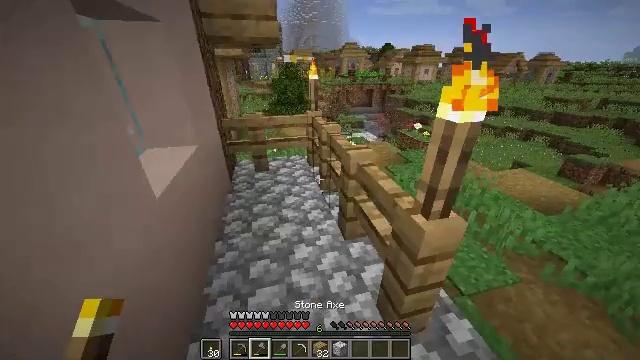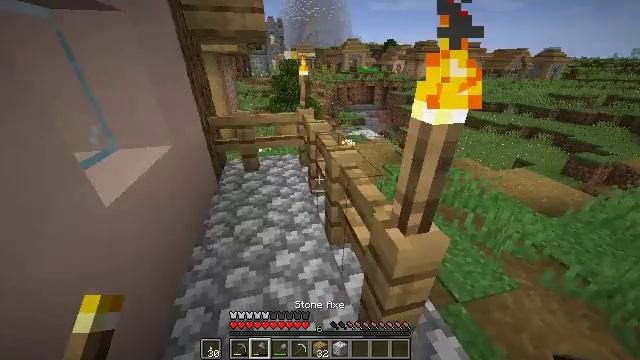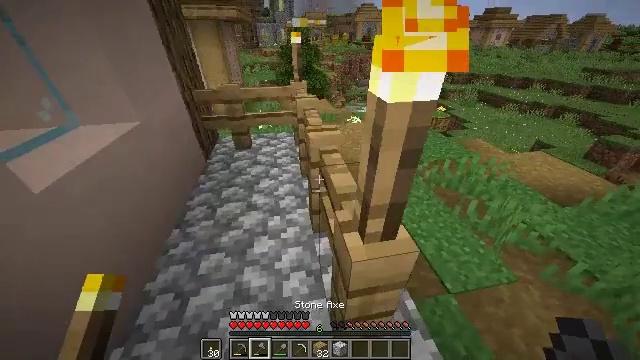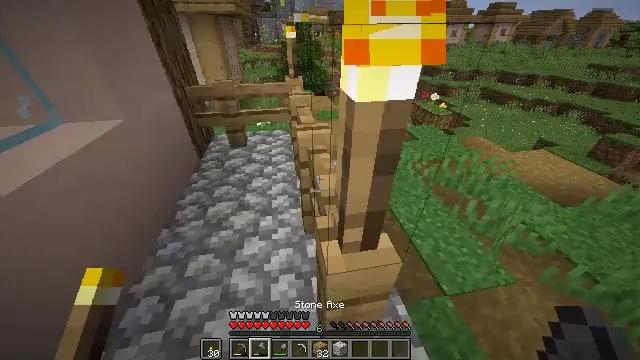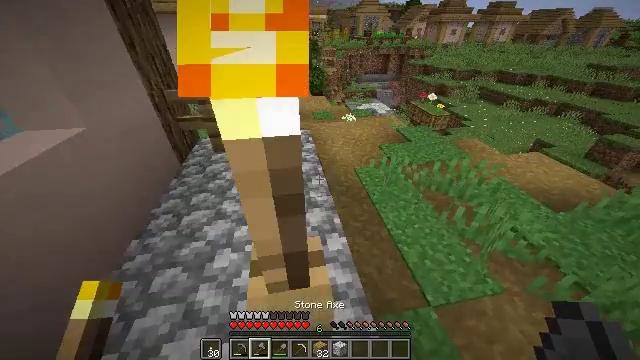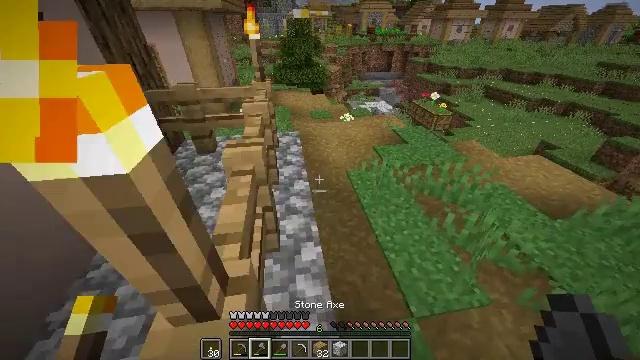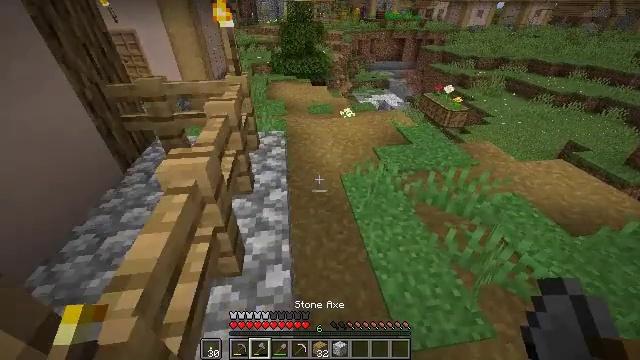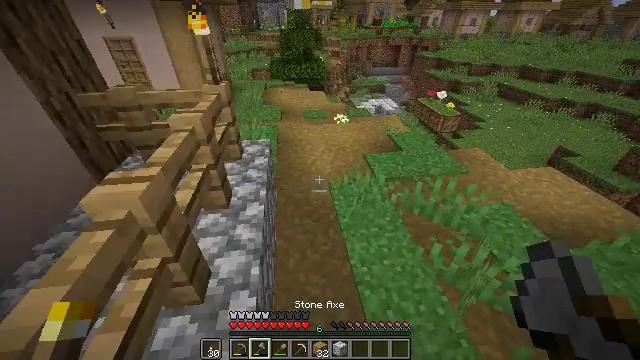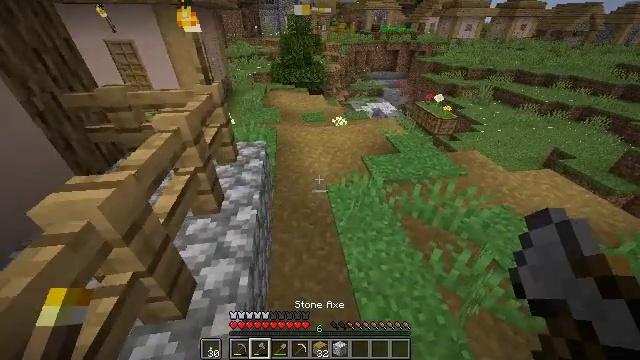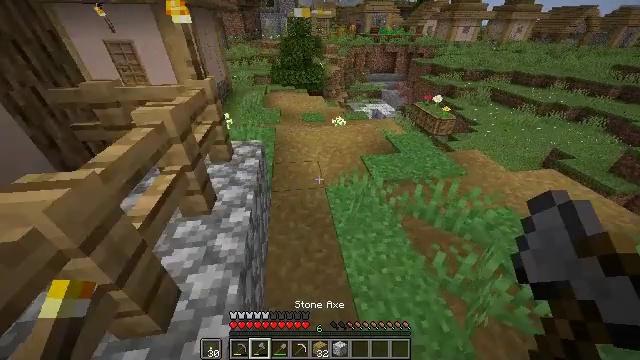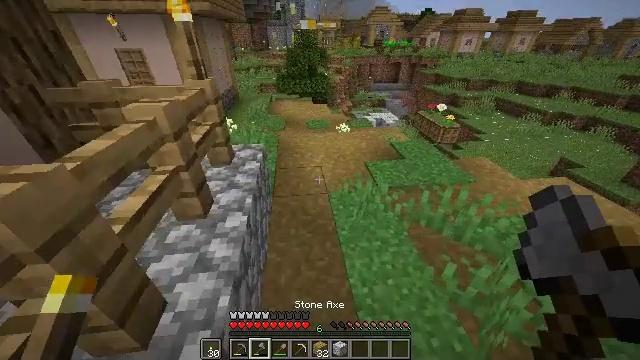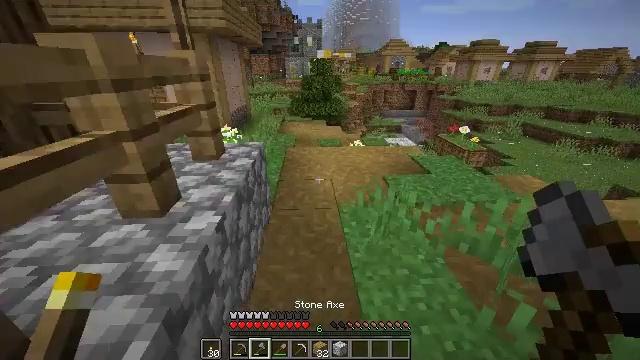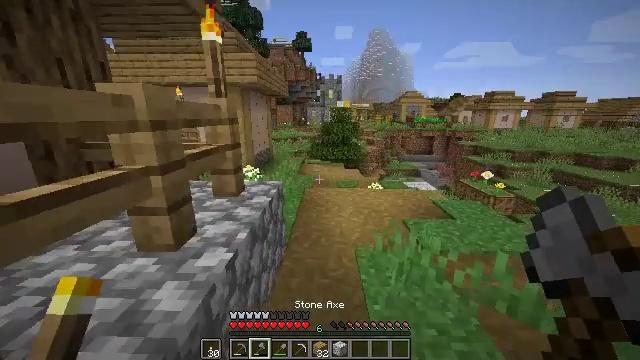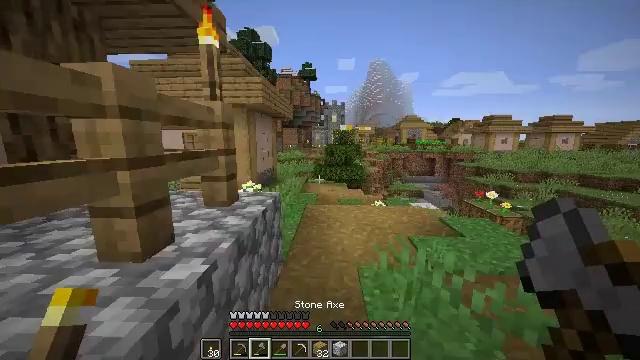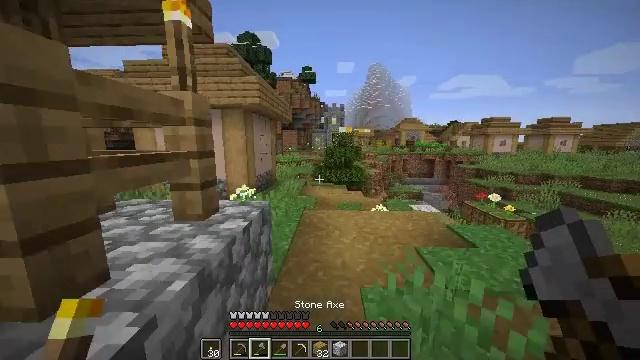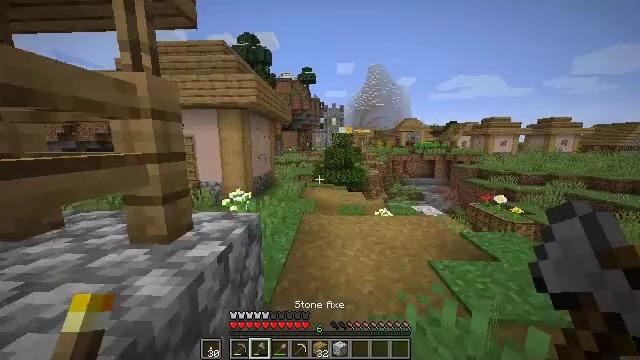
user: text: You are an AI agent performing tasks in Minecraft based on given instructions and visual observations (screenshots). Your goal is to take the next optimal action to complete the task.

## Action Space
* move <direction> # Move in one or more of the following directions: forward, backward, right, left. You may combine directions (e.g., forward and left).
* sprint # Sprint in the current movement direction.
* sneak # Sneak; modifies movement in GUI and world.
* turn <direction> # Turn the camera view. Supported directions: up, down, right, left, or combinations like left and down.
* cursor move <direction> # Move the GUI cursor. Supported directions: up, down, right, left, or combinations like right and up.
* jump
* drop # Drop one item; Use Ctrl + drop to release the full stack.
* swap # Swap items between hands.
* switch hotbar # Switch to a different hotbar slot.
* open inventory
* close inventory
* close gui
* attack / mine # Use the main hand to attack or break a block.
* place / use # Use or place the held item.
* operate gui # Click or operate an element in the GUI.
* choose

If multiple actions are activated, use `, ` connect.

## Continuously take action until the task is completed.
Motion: motion action
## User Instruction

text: Hunt a pig.
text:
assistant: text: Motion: move forward and move right, sprint
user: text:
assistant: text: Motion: move forward and move right, sprint, turn left and down
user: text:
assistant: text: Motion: move forward and move right, sprint
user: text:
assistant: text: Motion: move forward and move right, sprint
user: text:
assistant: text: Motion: move forward and move right, sprint
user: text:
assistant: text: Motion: move forward and move right, sprint, turn left
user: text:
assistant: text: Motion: move forward, sprint
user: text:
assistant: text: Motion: move forward, sprint
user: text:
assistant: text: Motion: move forward, sprint
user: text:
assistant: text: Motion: move forward, sprint, turn left and up
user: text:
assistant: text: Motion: move forward, sprint, turn left and up
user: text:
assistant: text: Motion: move forward, sprint, turn left and up
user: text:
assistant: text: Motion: move forward, sprint, turn left and up
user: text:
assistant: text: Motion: move forward, sprint
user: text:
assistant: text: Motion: move forward, sprint
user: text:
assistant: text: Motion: move forward, sprint, turn left
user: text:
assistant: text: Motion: move forward, sprint
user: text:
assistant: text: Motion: move forward and move right, sprint
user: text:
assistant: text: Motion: move forward and move right, sprint, turn left
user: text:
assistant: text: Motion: move forward and move right, sprint, turn left
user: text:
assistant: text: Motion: move forward and move right, sprint, turn left
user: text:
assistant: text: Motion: move forward, sprint, jump
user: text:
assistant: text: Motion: move forward, sprint, jump
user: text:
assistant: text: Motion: move forward, sprint, turn left and down, jump
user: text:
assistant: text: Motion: move forward, sprint, turn left, jump
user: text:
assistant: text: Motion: move forward, sprint, jump
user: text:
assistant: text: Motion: move forward, sprint, jump
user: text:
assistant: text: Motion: move forward, sprint, turn left, jump
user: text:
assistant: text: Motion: move forward, sprint, turn left, jump
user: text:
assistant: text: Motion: move forward, sprint, turn left, jump